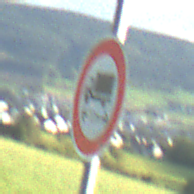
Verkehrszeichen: TatsaechlicheLaenge
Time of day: MorningAfternoon
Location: Outdoor (Nature)
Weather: PartlyCloudy
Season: NotSpecified
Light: Natural